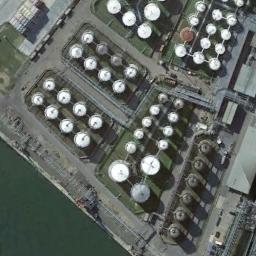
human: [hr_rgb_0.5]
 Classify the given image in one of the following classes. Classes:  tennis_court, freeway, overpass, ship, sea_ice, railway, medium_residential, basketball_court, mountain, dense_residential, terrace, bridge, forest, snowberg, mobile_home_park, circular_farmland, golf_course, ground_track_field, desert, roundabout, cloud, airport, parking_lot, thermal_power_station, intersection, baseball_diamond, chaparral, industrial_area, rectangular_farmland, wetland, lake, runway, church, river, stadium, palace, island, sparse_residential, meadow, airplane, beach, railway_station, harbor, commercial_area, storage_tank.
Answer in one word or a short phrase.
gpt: storage_tank